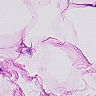
Metastatic tissue present: no